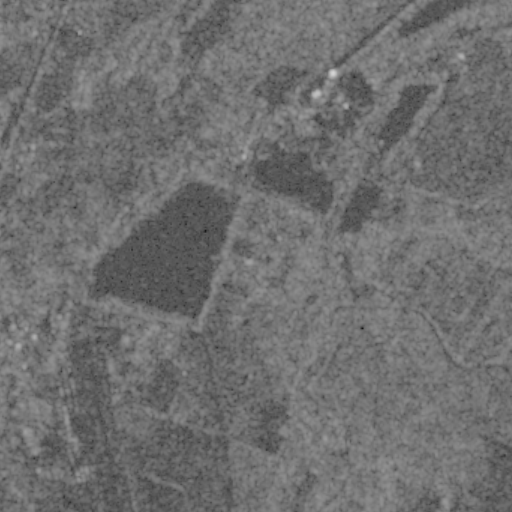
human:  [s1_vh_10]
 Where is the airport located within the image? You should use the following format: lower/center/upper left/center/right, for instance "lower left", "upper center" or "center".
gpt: The airport is located in the lower left of the image.
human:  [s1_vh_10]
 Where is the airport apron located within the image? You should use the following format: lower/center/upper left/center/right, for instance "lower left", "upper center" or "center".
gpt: The airport apron is located in the lower left of the image.
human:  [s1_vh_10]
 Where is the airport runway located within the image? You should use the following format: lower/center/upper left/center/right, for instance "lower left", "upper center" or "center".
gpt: The airport runway is located in the lower left of the image.
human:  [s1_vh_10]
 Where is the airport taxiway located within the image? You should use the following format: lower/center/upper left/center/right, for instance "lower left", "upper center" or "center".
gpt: The airport taxiway is located in the lower left of the image.
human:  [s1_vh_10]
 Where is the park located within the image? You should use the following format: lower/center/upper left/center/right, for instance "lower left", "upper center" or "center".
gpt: The park is located in the upper left of the image.
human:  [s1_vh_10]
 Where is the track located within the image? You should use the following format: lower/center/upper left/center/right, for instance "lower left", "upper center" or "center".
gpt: There is no track in the image.

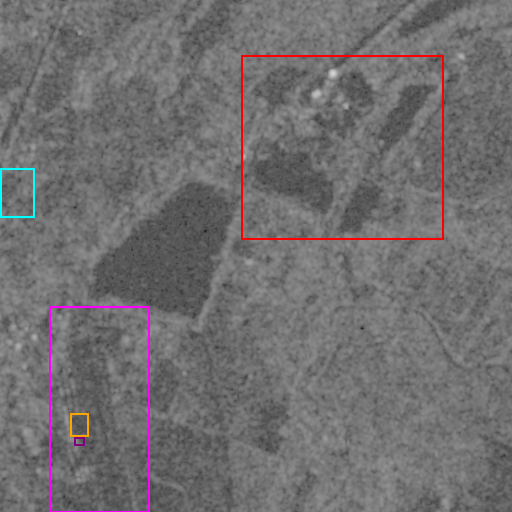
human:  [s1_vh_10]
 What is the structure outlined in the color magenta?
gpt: The structure outlined in magenta is an airport.
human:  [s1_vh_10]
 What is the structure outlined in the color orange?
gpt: The structure outlined in orange is an airport apron.
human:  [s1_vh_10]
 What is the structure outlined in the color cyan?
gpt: The structure outlined in cyan is a park.
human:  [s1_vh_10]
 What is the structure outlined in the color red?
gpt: The structure outlined in red is a quarry.
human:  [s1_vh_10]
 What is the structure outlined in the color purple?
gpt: The structure outlined in purple is a building.
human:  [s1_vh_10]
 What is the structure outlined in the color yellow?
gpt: There is no yellow outline.